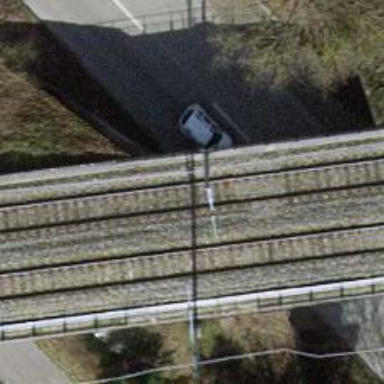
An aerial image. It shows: Single-track railway with electrified contact lines.